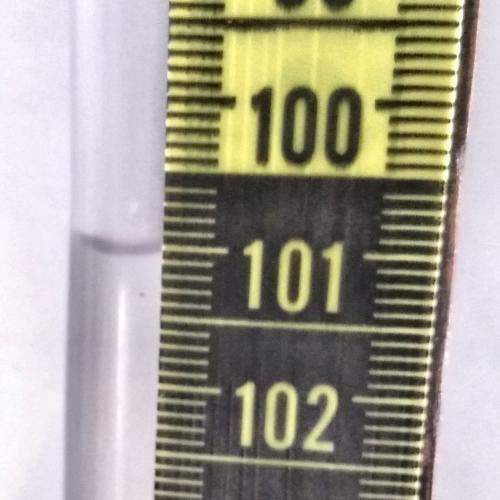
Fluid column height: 101.0 cm